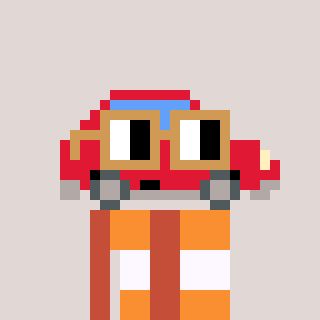
a pixel art character with square brown glasses, a car-shaped head and a rust-colored body on a warm background